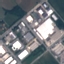
Land use / land cover class: Industrial